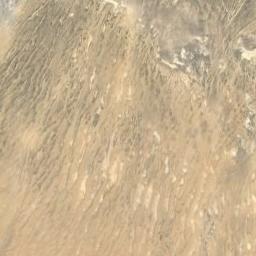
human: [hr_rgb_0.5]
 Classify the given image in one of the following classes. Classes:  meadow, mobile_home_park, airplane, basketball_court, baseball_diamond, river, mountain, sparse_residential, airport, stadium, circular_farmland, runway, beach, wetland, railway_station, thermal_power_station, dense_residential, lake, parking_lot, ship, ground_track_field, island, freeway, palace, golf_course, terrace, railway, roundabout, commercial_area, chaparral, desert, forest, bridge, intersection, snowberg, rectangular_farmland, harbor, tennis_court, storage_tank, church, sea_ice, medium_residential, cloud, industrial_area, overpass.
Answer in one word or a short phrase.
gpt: desert